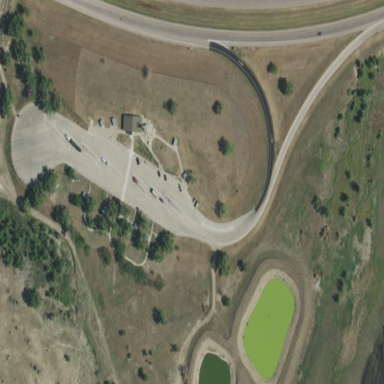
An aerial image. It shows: Rest area on the road.